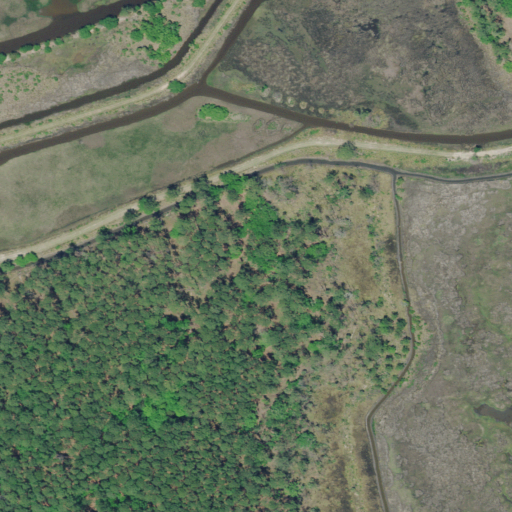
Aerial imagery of island in South Carolina named Bluff Islands containing herbaceous wetlands, evergreen forest, woody wetlands, and open water